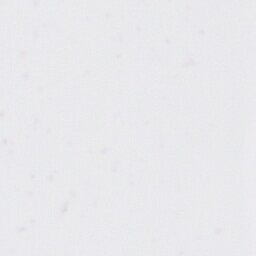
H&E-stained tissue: Skin